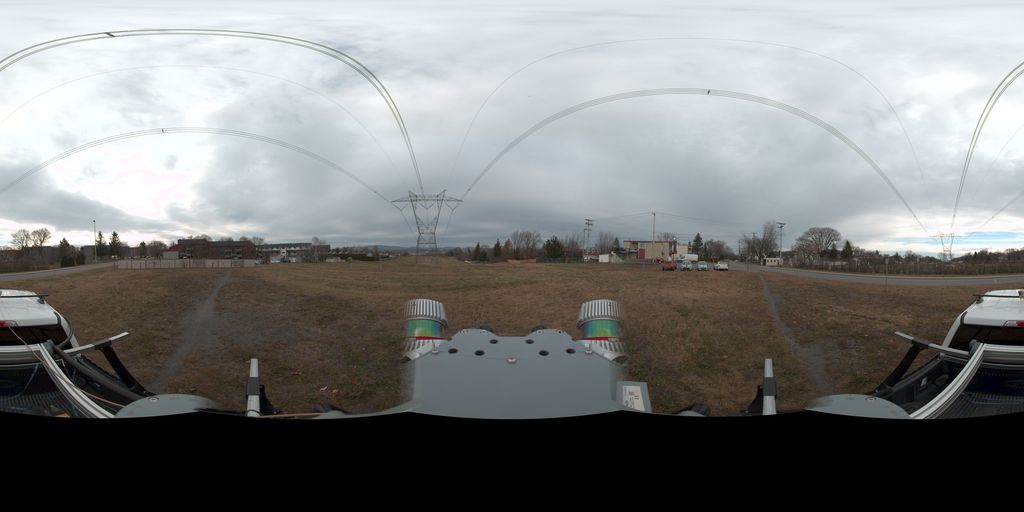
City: quebec_city